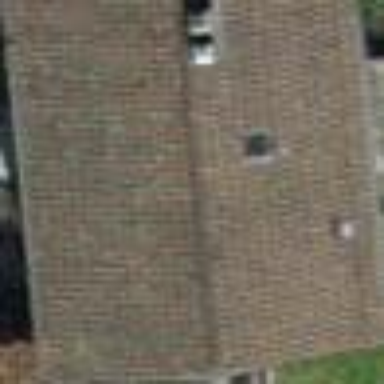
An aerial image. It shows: Building with tile roof.